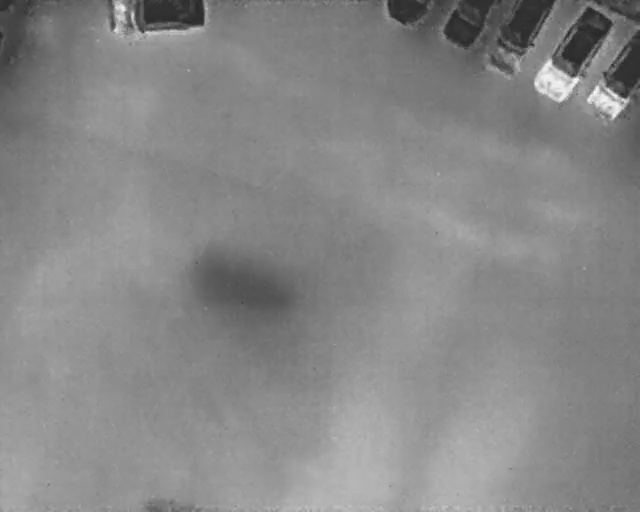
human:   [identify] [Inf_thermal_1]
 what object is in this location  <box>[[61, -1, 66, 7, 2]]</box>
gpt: <ref>1 medium car at the top</ref>

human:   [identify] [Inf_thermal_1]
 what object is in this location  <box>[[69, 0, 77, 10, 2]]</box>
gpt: <ref>1 medium car at the top right</ref>